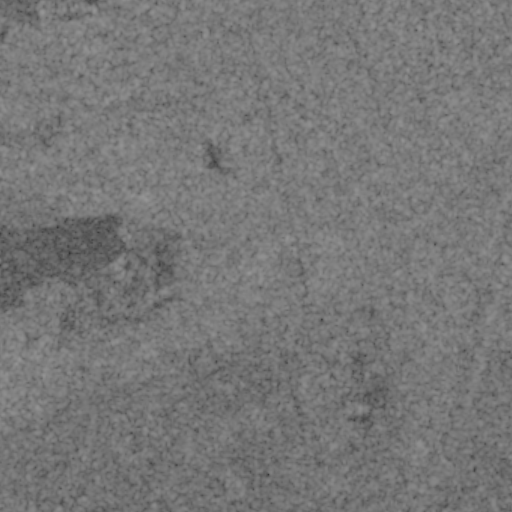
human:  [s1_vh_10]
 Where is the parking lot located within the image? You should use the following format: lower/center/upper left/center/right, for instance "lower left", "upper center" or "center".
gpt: The parking lot is located in the lower right of the image.
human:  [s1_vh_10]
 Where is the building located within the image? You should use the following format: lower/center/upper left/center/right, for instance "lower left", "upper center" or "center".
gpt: The building is located in the lower right of the image.
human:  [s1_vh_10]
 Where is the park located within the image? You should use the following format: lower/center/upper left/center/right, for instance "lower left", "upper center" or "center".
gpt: There is no park in the image.

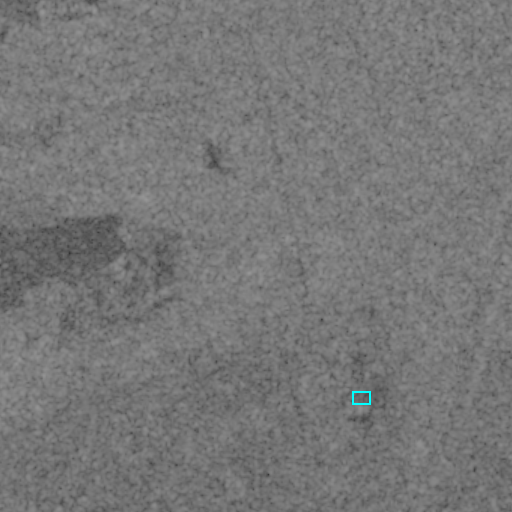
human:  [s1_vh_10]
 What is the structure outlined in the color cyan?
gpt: The structure outlined in cyan is a parking lot.
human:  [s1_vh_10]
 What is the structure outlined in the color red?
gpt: There is no red outline.